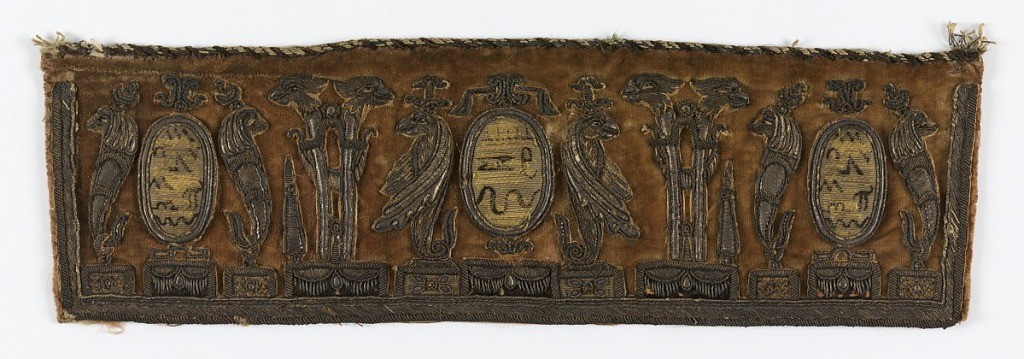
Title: Border
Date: ca. 1800
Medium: silk, metallic thread, metal sequins, glass beads Technique: appliqué on velvet
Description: Border of brown silk velvet heavily appliquéd with symbols associated with Napoleon's campaign in Egypt such as cartouches and composite bird creatures and other animals.